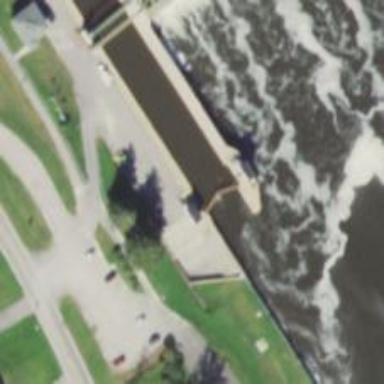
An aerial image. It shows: Lock gate on waterway.